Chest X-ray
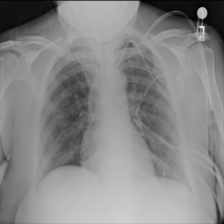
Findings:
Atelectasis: negative
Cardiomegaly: negative
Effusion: negative
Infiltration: negative
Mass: negative
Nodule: positive
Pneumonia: negative
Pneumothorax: negative
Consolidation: negative
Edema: negative
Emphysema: negative
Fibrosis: negative
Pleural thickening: negative
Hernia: negative